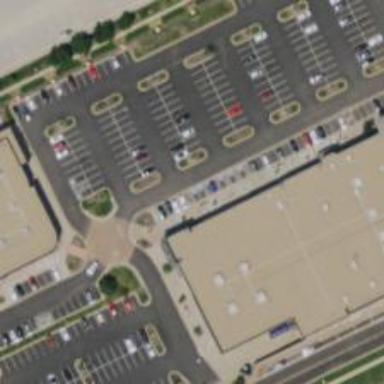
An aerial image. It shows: Parking space is available.